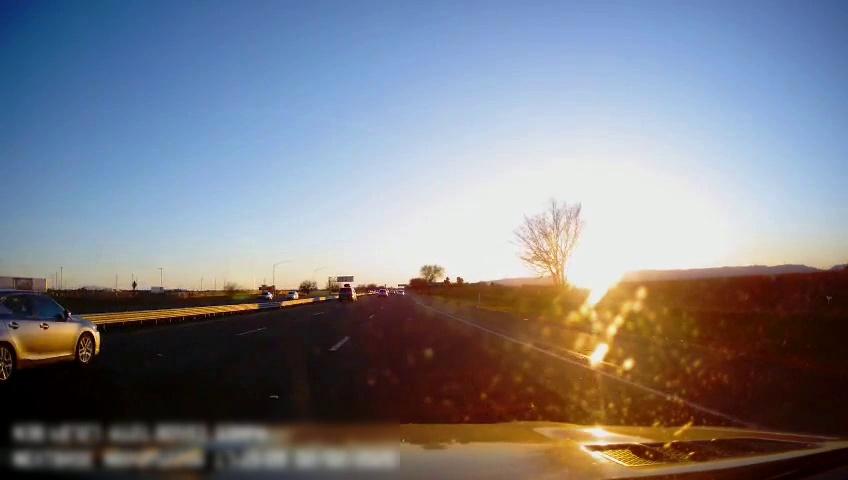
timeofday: Day
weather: Sunny
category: Drivable Space
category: Vehicles | SUV
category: Vehicles | SUV
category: Vehicles | SUV
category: Vehicles | SUV
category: Lanes | Alternate Lane
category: Lanes | Alternate Lane
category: Lanes | Current Lane
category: Lanes | Alternate Lane